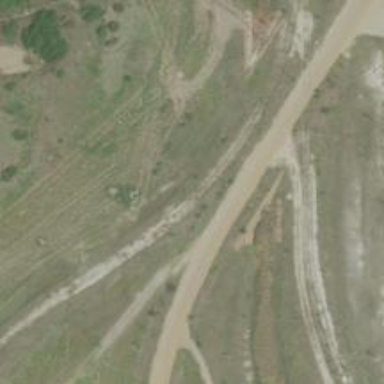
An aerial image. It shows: Disused railway spur.